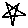
Label: star